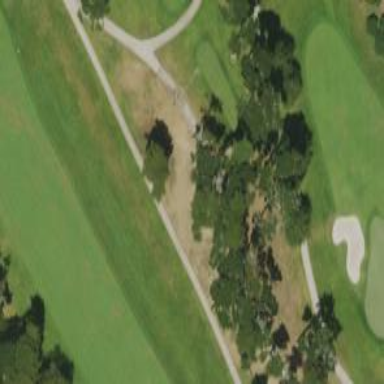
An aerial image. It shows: Service road used as golf cart path.